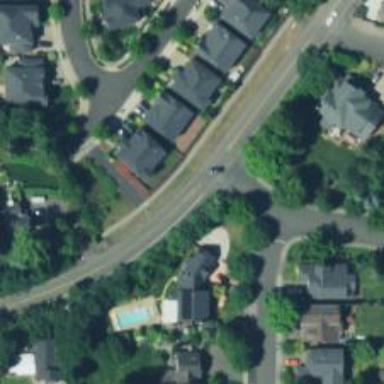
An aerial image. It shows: Tertiary road with asphalt surface and sidewalk on the left.